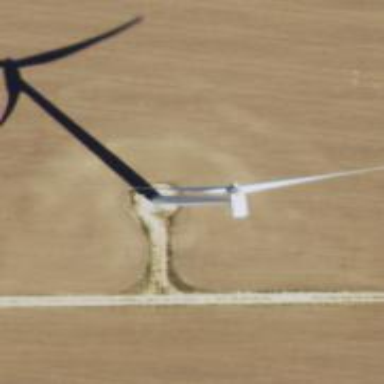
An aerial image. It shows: Wind generator using horizontal axis wind turbines.